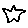
Label: star